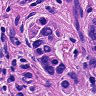
Metastatic tissue present: yes